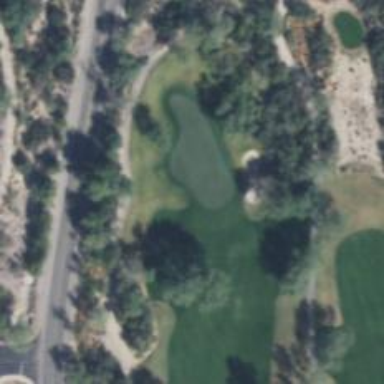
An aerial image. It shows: Golf hole.